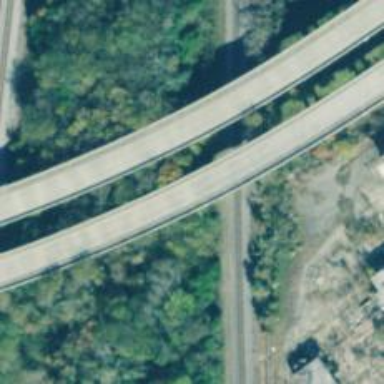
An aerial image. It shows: Viaduct bridge over tertiary road.